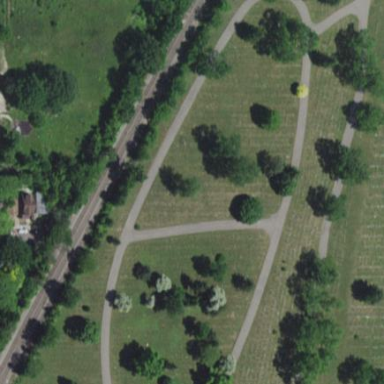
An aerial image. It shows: Lovely park for leisure and relaxation.